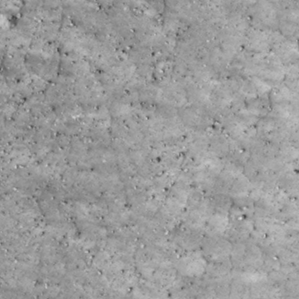
Label: non_frost